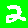
Digit: 2